Question: I'm learning as I go with c# and I have been stuck with some code for a few weeks now and I'm hoping an experienced programmer can help.
Here is the scenario: When one connects to the remote computers' registry you only get HKEY_LOCAL_MACHINE & HKEY_USERS. Now HKEY_USERS has a range of sub keys that related to the users profiles registry stored on the machine but is only displays it by numbers instead of Jo's registry or John's registry, hope you see where I'm going with this. So, using the code below provides one with the users profile name which is in HKEY_LOCAL_MACHINE\SOFTWARE\Microsoft\Windows NT\CurrentVersion\ProfileList and the sub key it's stored in (distinguish by numbers) is the same sub key in HKEY_USERS...bingo.
Please note: This line of code 'if (!(sk.GetValue("Guid") == null))' ie."Guid" is only present in a domain environment within the Profile list sub key and has a value called "Guid". Because there are various Sub keys listed, I only want the ones which is a users profile. On my home machine I add the sub key in to make the code work.
'''
using System;
using System.Windows.Forms;
using Microsoft.Win32;
namespace WindowsFormsApplication1
{
public partial class Form1 : Form
{
public Form1()
{
InitializeComponent();
}
private void Form1_Load(object sender, EventArgs e)
{
//http://www.dreamincode.net/code/snippet1995.htm
//The registry key:
string SoftwareKey = @"SOFTWARE\Microsoft\Windows NT\CurrentVersion\ProfileList";
using (RegistryKey rk = Registry.LocalMachine.OpenSubKey(SoftwareKey))
{
foreach (string skName in rk.GetSubKeyNames())
{
using (RegistryKey sk = rk.OpenSubKey(skName))
{
try
{
if (!(sk.GetValue("Guid") == null))
{
string UserProfile;
string UserProfileComboBox;
string Software = null;
UserProfile = Software += sk.GetValue("ProfileImagePath");
UserProfileComboBox = UserProfile.Substring(9); //this reduces C:\Users\Home to Home. (0, 8) would have provide C:\Users
comboBox1.Items.Add(UserProfileComboBox);
//This messagebox displays the sub key I need when the userprofile is selected from the checkbox
MessageBox.Show(UserProfile + " " + skName);
}
}
catch (Exception ex)
{
MessageBox.Show(ex.Message);
}
}
}
}
}
}
}
'''
In the above code I used: 'UserProfile.Substring(9)' to reduce C:\Users\Home to just Home which is disable in the image below:

I've also added the following line of code to display the results to a message box for your understanding: 'MessageBox.Show(UserProfile + " " + skName);'
What I would like to be able to do is...when I select the User profile from the combo box that the code knows which HKEY_USER subkey it relates too eg. S-1-5-21-340336367-<PHONE>-906894100-1008 (hkeyuserprofile) so I can do the registry key changes later:
CHANGE:
'''
using (RegistryKey test = registry.Users.OpenSubKey(@"Software\Policies\Microsoft\..."))
'''
To:
'''
string hkeyuserprofile;
using (RegistryKey test = registry.Users.OpenSubKey(hkeyuserprofile + @"\Software\Policies\Microsoft\...")
'''
Any help would be greatly appreciate! ;)
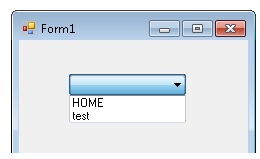
Answer: You can accomplish this in a couple of different ways. I'll show you two, but the first is preferred over the second.
## Databinding
The nice thing about most of the collection controls is that they have a fairly decent data-binding mechanism built into them. You can leverage this to bind the control to a collection of more strongly typed Objects for future retrieval.
First thing is first, you need an object that represents the information you want:
'''
public class RegKeyInfo
{
public String SubKeyPath { get; set; }
public String Name { get; set; }
}
'''
So now you have a type that will store both the derived name you want, and the SubKeyPath for later use.
Now we need to tell the combobox how it should handle this kind of object. We can set that up in the Form Constructor. Normally you could do this via the designer, but it's easier to show you here.
'''
public Form1()
{
InitializeComponent();
comboBox1.ValueMember = "SubKeyPath";
comboBox1.DisplayMember = "Name";
}
'''
Now you have told the <URL> that when you give it an 'Object', it should look for a property called and use that for the display, and use the property for the 'Value'.
Instead of adding items manually to the 'ComboBox', we are going to create a collection of our 'RegKeyInfo' type, and "Bind" it to the 'ComboBox'.
'''
private void Form1_Load(object sender, EventArgs e)
{
//http://www.dreamincode.net/code/snippet1995.htm
//Declare the string to hold the list:
var keys = new List<RegKey>();
//Snip...
UserProfileComboBox = UserProfile.Substring(9);
keys.Add(new RegKey {
Name = UserProfileComboBox,
KeyPath = skName
});
//Snip...
comboBox1.DataSource = keys;
}
'''
The big difference here is making use of the <URL> property, which tells the 'ComboBox' to use data-binding based on the information you have given it.
When someone selects a value from the 'ComboBox', you can access the <URL> event to see what I'm talking about:
'''
void comboBox1_SelectedValueChanged(object sender, EventArgs e)
{
MessageBox.Show(comboBox1.SelectedValue as String);
}
'''